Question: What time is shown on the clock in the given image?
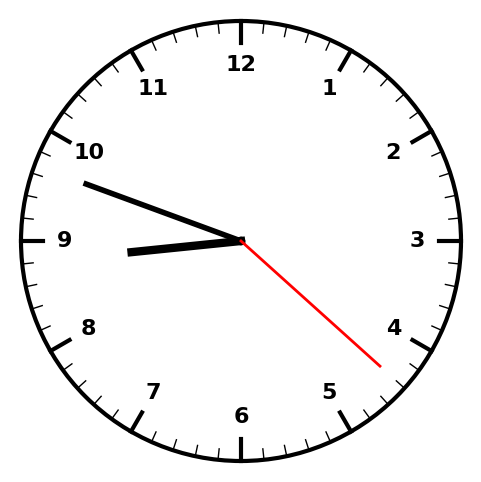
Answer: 08:48:22